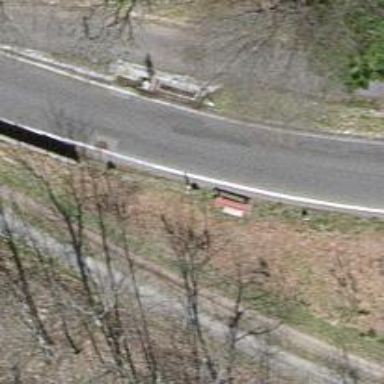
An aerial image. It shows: Bench.